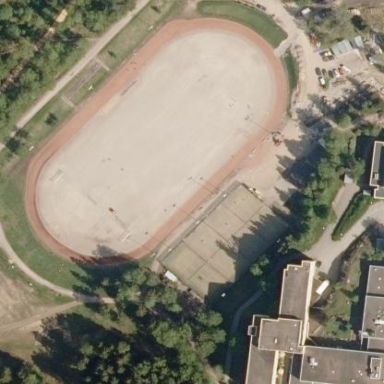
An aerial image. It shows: Tennis court in leisure pitch.